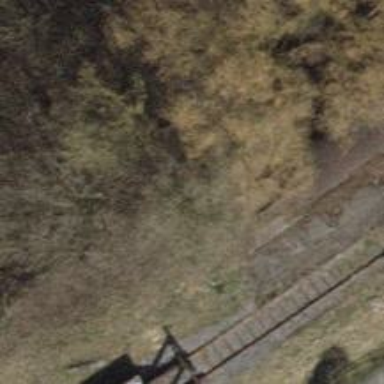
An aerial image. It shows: Railway buffer stop.